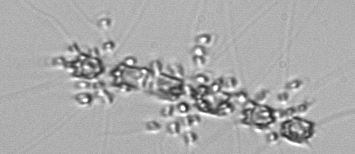
Label: Chaetoceros_didymus_TAG_external_flagellate